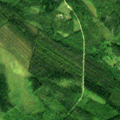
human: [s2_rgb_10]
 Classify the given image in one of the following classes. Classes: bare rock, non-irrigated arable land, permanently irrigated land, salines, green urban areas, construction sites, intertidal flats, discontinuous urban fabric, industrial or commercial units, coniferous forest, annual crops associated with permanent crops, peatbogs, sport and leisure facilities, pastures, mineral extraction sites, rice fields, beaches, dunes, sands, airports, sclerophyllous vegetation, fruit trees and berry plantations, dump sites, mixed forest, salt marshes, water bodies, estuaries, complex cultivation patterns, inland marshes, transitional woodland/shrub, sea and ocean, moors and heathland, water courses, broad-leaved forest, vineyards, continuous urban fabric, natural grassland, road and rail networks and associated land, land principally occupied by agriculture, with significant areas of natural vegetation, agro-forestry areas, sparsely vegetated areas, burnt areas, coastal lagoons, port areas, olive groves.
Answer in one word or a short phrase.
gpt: coniferous forest, mixed forest